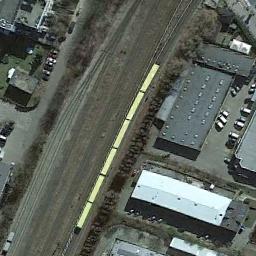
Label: railway